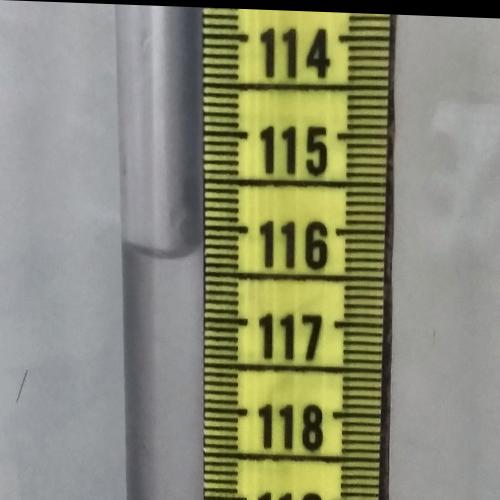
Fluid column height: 116.3 cm